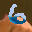
Label: 6